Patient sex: F
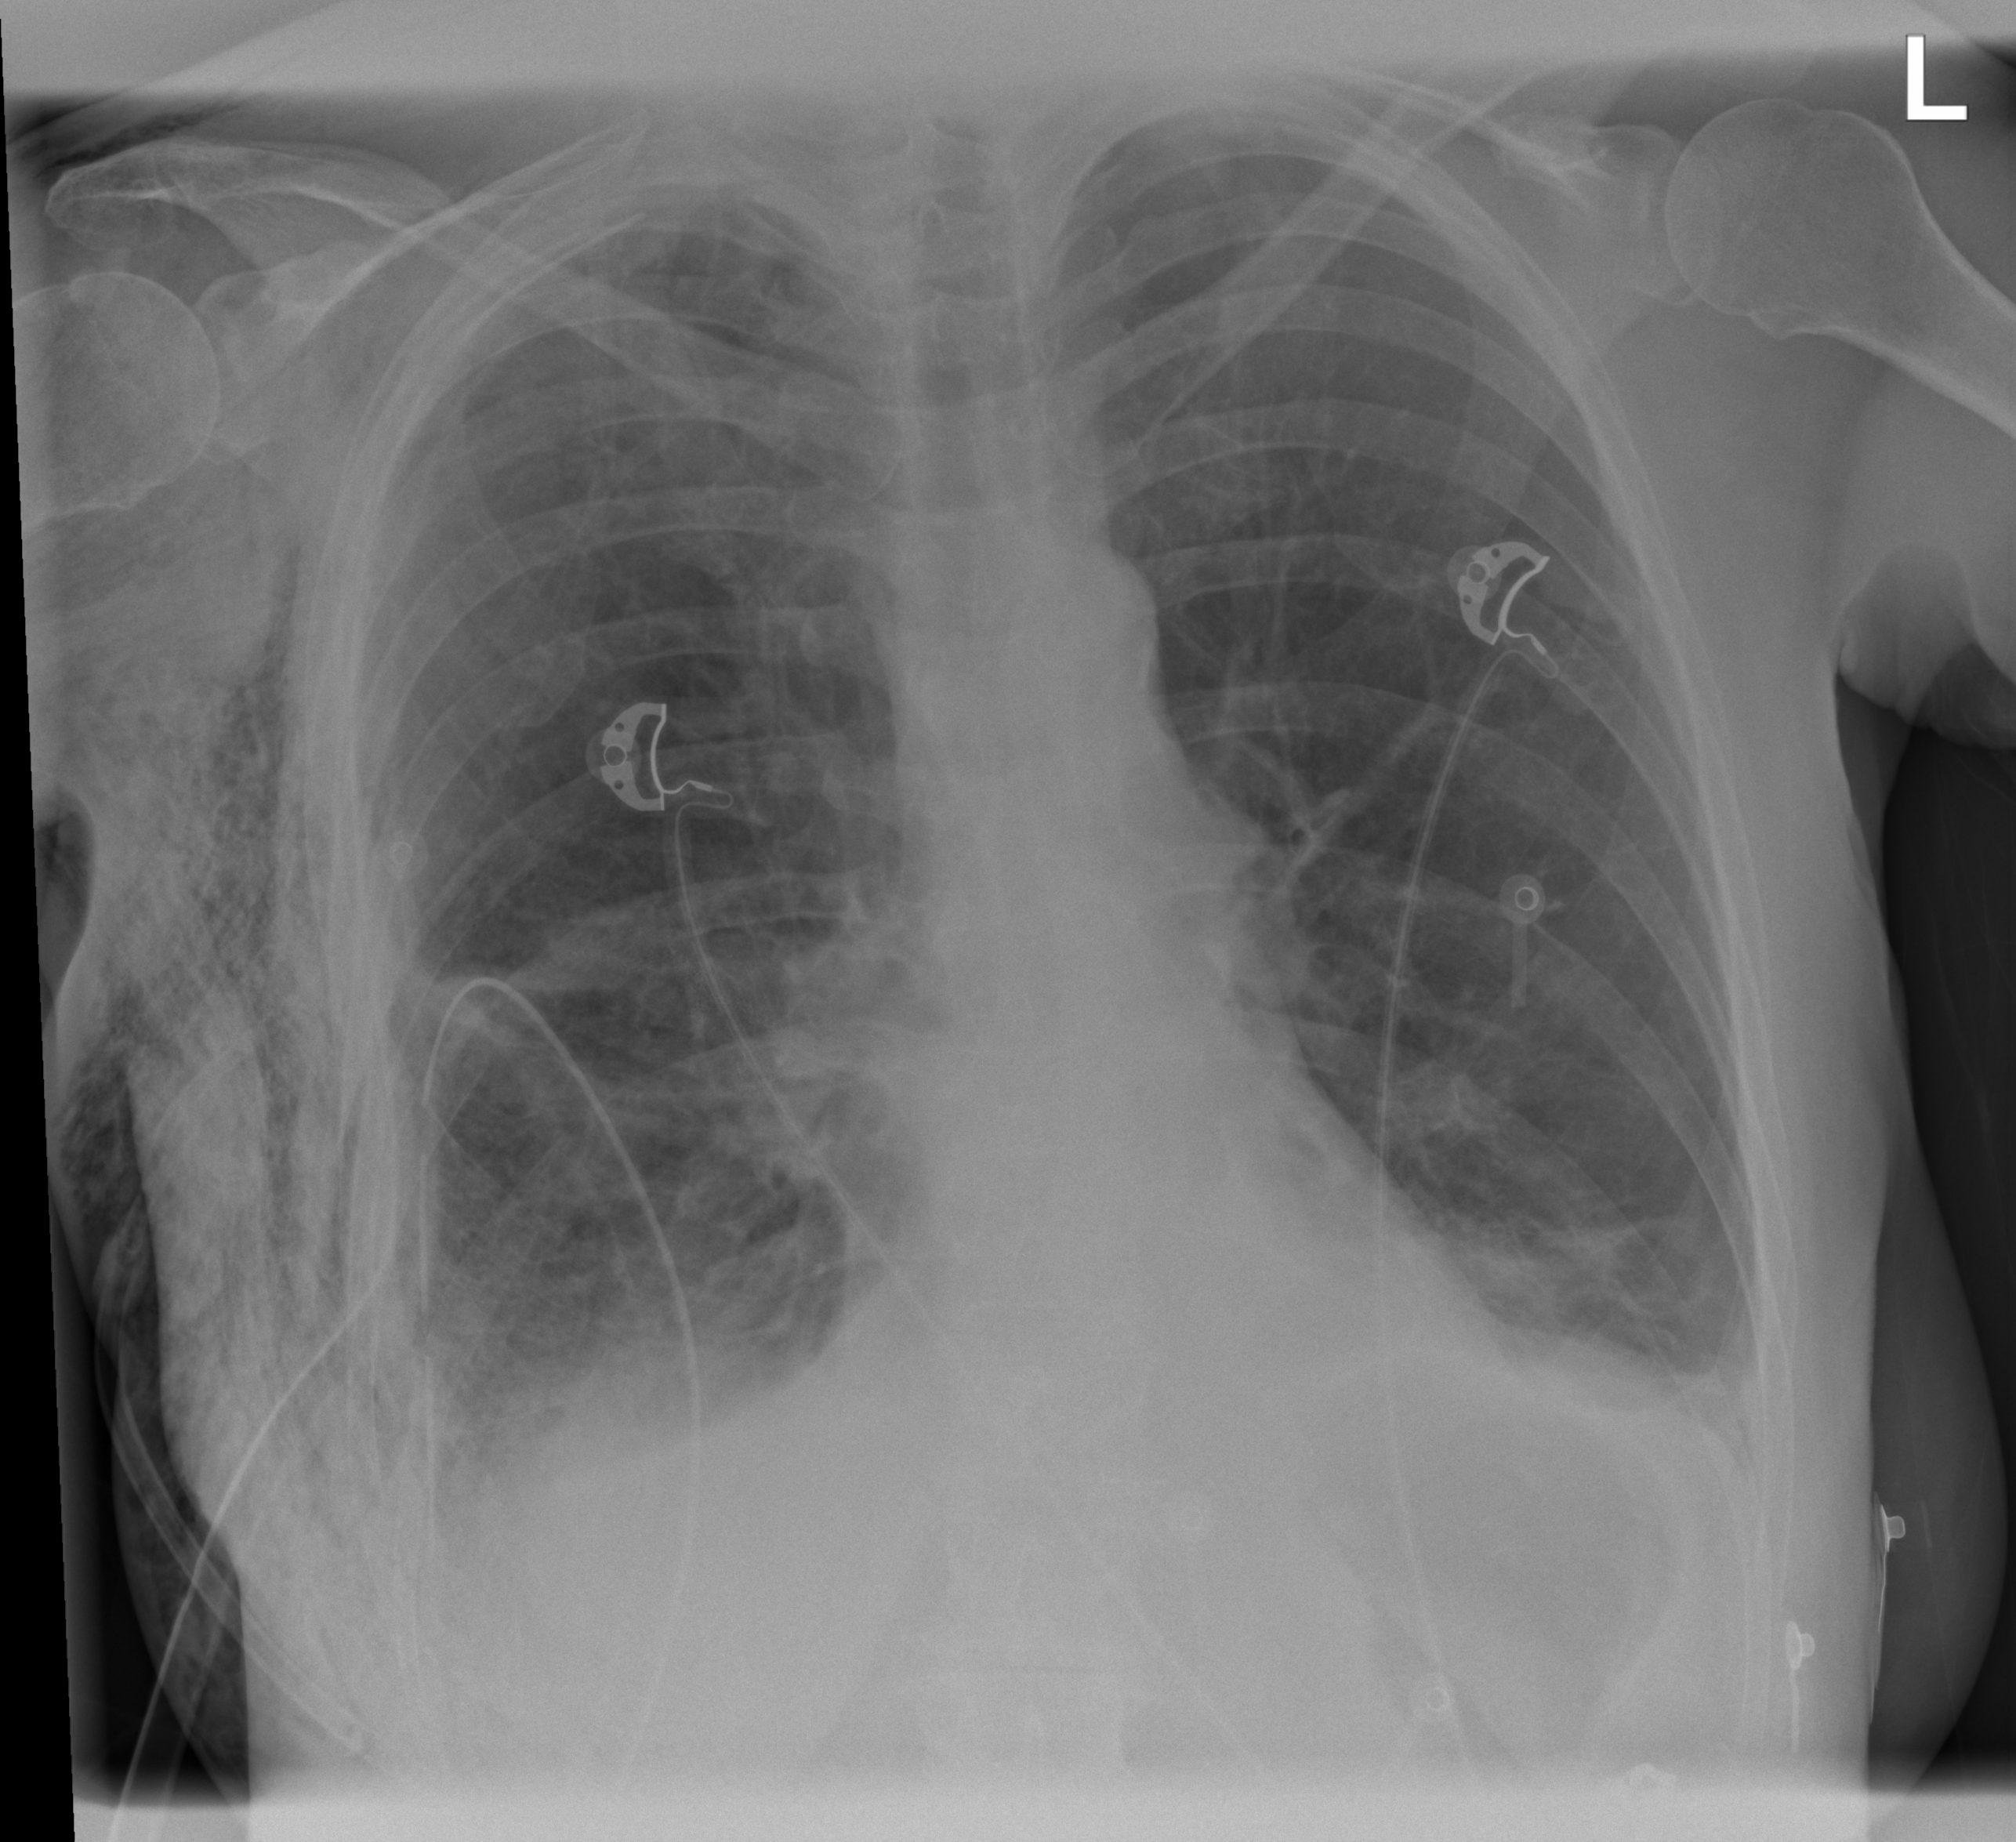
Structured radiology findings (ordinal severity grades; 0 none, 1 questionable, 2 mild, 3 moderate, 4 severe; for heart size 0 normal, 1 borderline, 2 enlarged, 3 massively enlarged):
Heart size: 0
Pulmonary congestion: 0
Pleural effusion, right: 2
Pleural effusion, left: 2
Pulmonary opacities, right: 0
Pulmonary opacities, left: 0
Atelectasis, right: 2
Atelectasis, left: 2